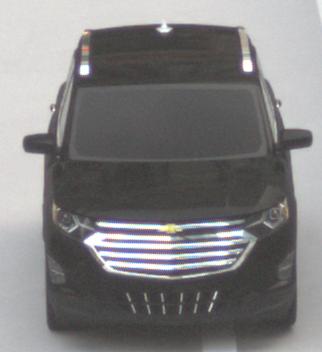
Make: Chevrolet
Model: Equinox
Detailed model: Gen. 2
Model produced from: 2015
Model produced until: 2017
Doors: 5
Color: black
Road condition: dry road
Daytime: morning or afternoon
Contrast: low contrast